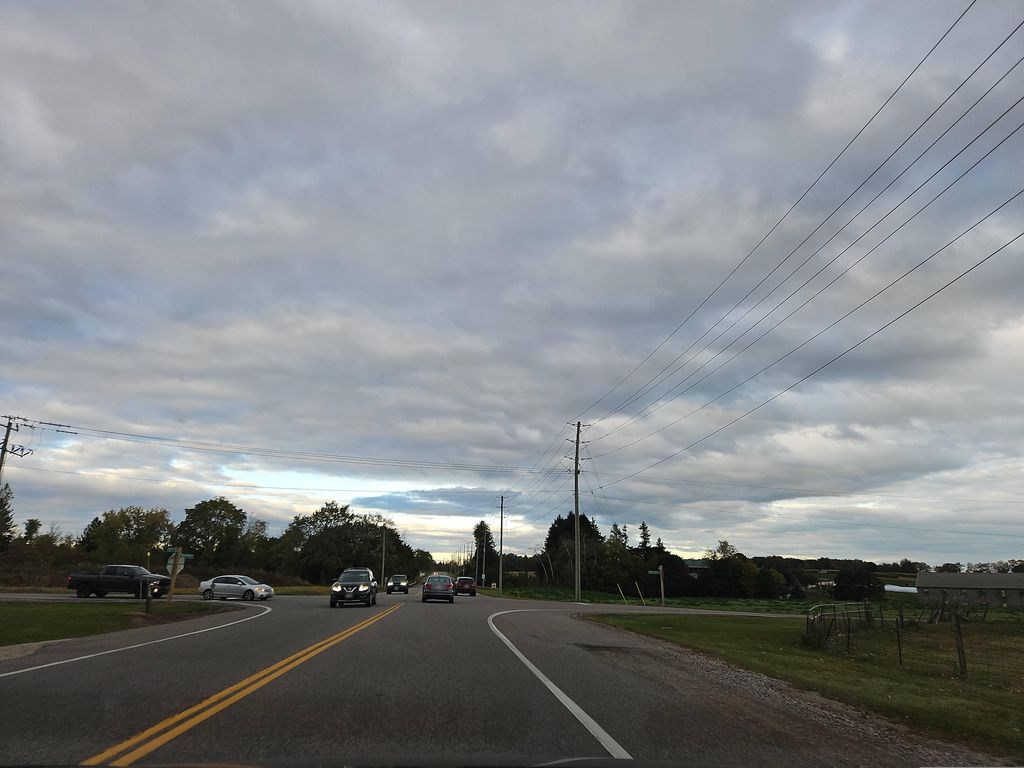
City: kitchener-waterloo